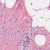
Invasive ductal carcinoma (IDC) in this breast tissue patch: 0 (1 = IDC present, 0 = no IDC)